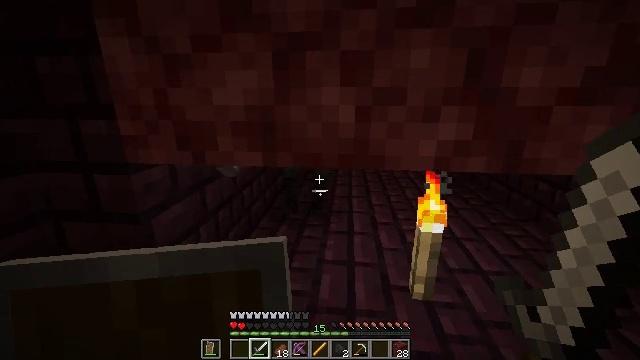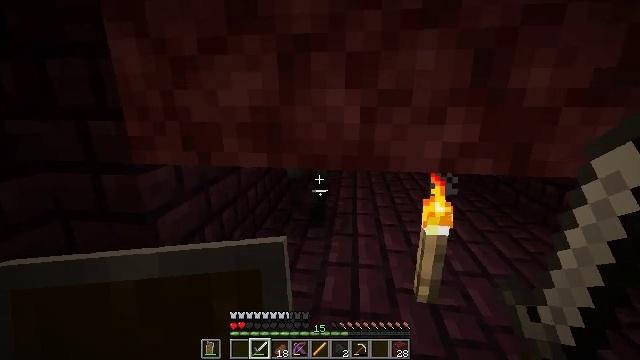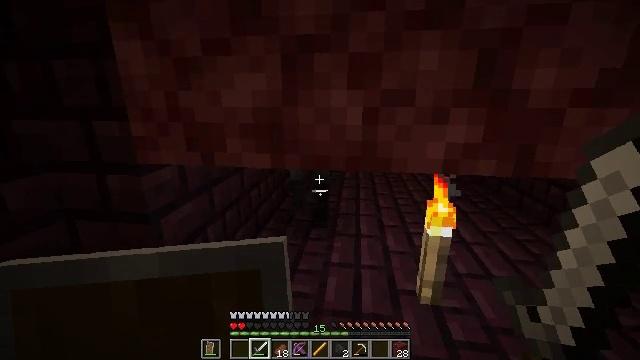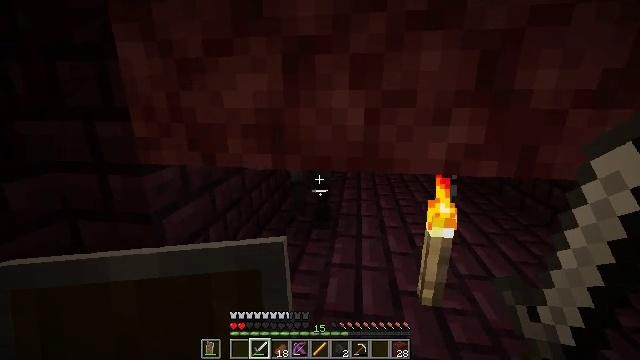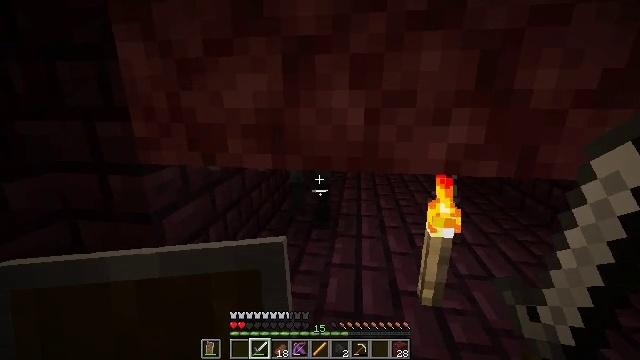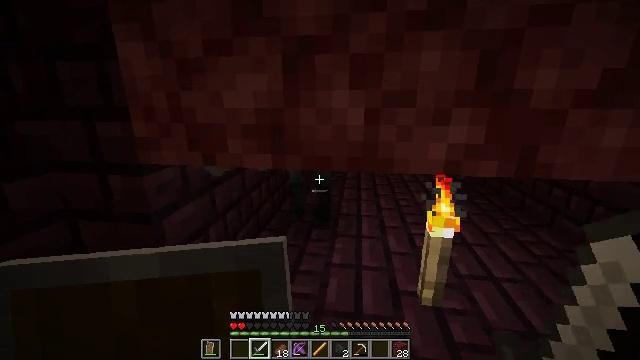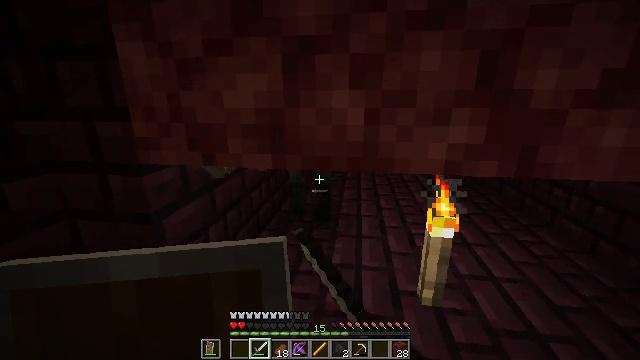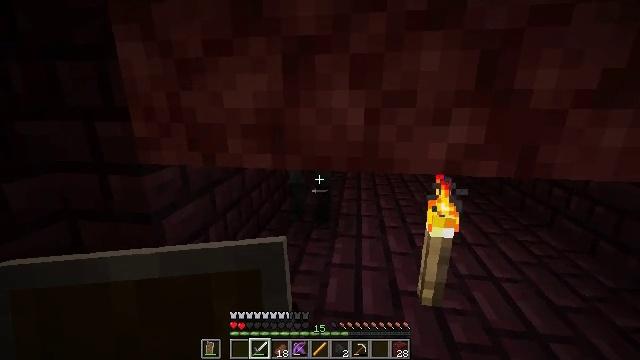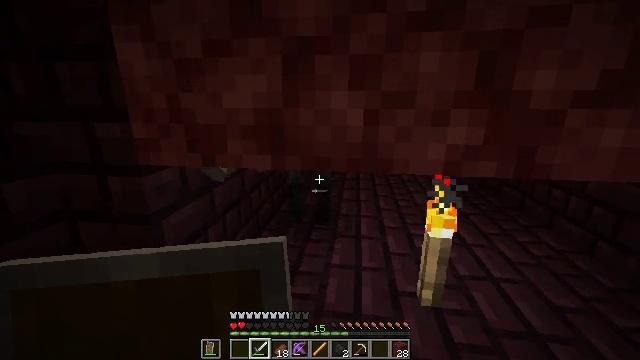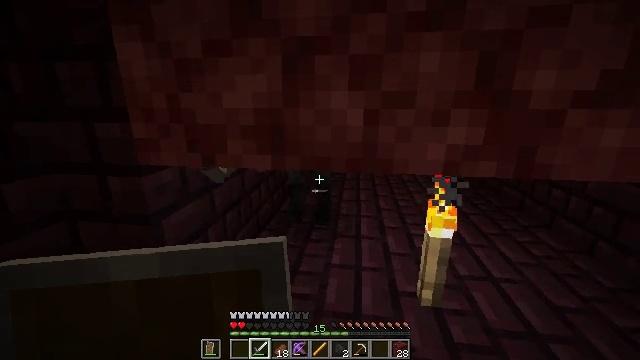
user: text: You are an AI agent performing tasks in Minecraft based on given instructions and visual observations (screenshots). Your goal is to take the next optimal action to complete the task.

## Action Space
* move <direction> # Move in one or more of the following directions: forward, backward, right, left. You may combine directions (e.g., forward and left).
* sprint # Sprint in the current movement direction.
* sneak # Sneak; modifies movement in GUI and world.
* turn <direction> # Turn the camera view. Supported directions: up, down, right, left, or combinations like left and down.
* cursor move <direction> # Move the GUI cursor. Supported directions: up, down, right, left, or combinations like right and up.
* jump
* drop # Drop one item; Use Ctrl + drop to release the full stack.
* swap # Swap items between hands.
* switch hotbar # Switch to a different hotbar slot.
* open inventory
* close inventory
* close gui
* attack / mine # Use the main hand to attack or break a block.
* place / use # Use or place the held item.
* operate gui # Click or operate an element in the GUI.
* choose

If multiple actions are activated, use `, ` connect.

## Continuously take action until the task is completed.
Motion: motion action
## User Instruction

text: Hunt nether mobs.
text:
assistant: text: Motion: sneak, turn left
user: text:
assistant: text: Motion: sneak
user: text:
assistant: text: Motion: sneak
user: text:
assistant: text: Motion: sneak
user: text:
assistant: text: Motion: sneak, attack / mine
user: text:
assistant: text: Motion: sneak, attack / mine
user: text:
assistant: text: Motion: sneak, attack / mine
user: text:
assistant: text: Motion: sneak
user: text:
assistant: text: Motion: sneak
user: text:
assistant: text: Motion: sneak